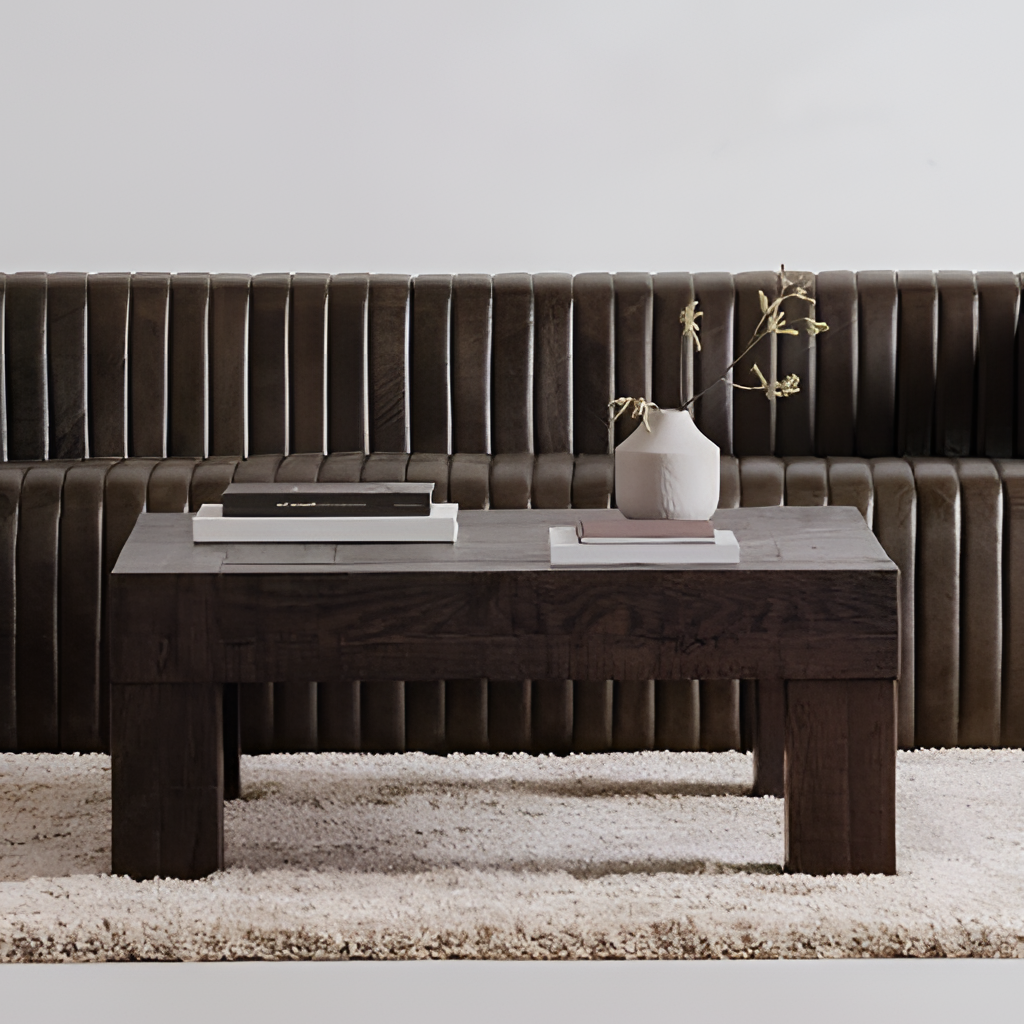
dark brown leather sofa, living room, paint wallpaper, with solid pattern, wool flooring, with plush pattern, minimalist